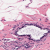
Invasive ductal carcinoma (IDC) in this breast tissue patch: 0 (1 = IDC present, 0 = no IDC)